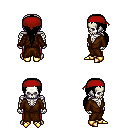
a pixel art fantasy rpg character, male body template, skeleton, brown robe, red pants, black ponytail hairstyle, red bandana, gold boots, four views (front, back, left, right), 2x2 character sprite sheet, small pixel art, hard edges, no anti-aliasing